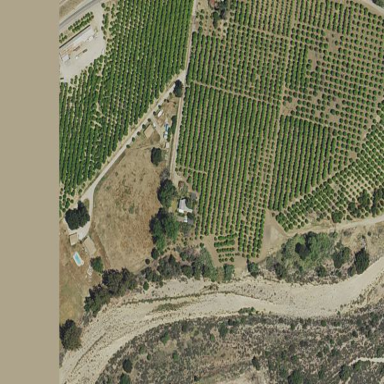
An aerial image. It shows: Orchard.